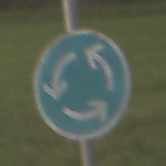
Verkehrszeichen: Kreisverkehr
Umgebung: Outdoor, Nature
Tageszeit: SunriseSunset
Wetter: Clear
Licht: Natural
Jahreszeit: NotSpecified
Kontrast: LowContrast